Field crop: maize
Growth stage: 2
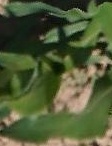
Species: maize